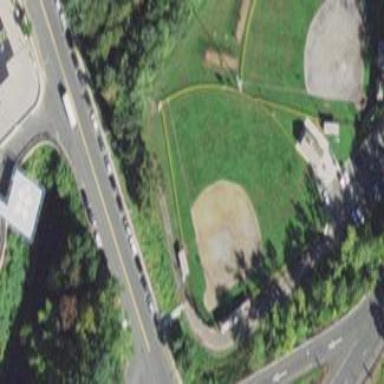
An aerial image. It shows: Baseball pitch for leisure and sports activities.